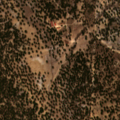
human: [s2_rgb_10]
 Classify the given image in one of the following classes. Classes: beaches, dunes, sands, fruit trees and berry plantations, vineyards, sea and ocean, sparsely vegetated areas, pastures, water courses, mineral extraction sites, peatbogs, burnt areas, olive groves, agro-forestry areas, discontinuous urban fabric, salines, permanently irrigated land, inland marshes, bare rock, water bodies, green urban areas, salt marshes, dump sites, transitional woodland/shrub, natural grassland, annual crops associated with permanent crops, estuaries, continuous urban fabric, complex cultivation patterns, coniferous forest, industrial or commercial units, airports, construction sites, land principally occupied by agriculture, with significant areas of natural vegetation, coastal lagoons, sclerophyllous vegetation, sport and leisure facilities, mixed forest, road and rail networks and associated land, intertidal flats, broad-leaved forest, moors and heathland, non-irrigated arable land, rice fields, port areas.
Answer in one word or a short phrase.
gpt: agro-forestry areas, broad-leaved forest, mixed forest